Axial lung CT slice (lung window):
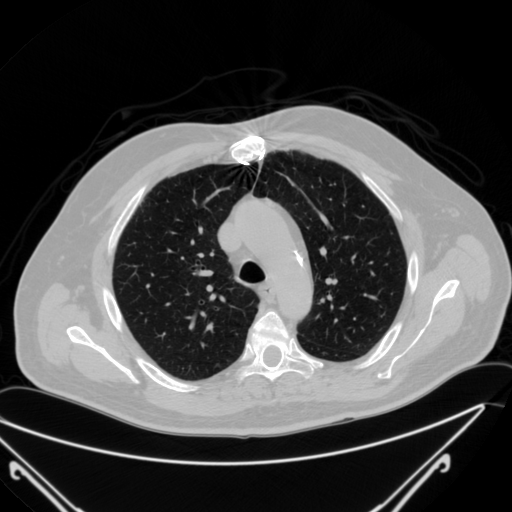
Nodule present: no